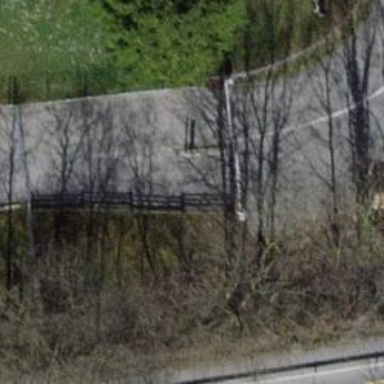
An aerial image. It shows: Gate.